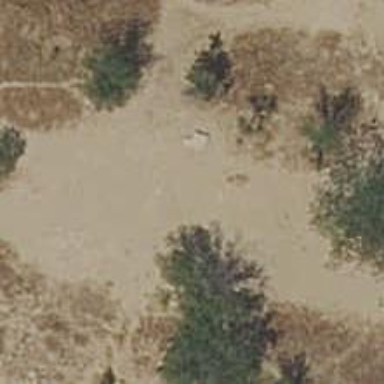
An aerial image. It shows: Dirt path.